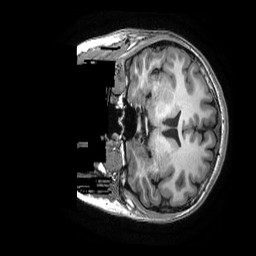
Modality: T1w
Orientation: coronal
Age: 26
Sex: female
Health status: healthy
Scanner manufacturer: ge